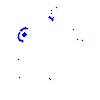
Particle: pion